Aerial crown-view tile of a tropical tree (Barro Colorado Island, Panama), acquired 20250512:
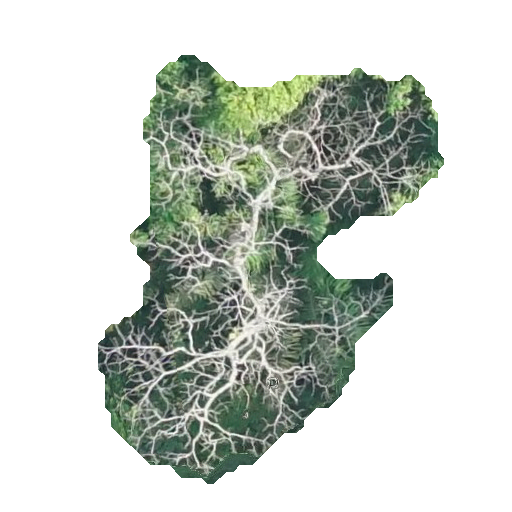
Species: Spondias mombin
GBIF accepted scientific name: Spondias mombin
Crown area: 134.694 m²